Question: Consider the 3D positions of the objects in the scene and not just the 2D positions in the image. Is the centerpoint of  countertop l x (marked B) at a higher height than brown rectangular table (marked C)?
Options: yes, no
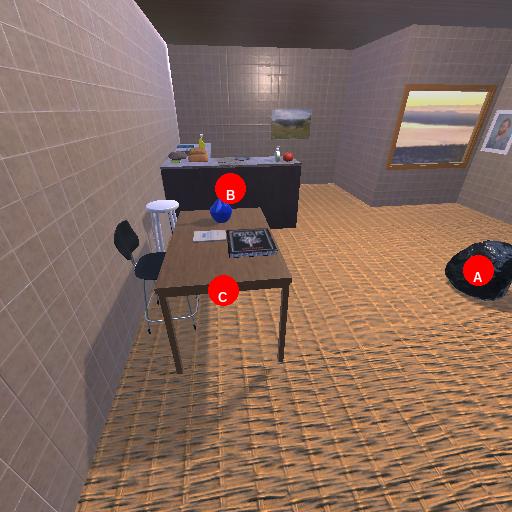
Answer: yes